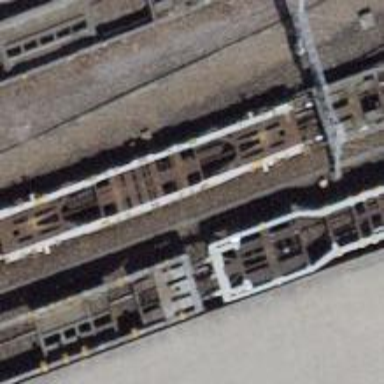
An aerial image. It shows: Railway switch.